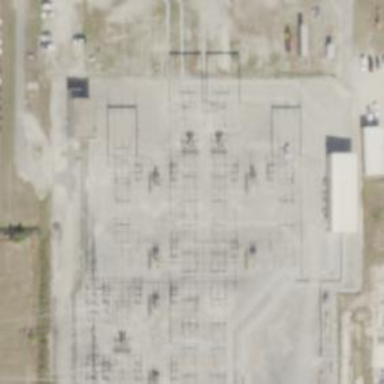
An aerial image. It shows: Switch used for power control.